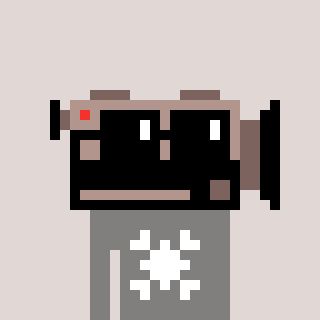
a pixel art character with square black sunglasses, a camcorder-shaped head and a bluegrey-colored body on a warm background